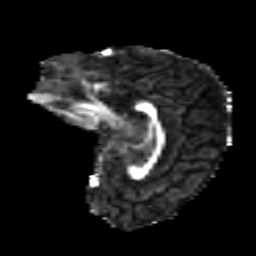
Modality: FA
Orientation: sagittal
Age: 11
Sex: female
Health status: ill
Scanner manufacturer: ge
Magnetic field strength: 3 T
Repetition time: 6.752 s
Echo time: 0.079 s